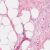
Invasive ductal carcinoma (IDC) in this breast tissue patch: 0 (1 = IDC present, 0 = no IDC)